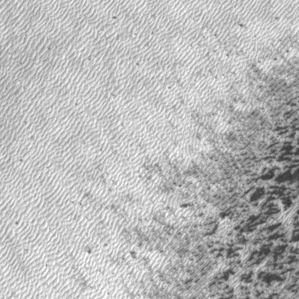
Label: frost